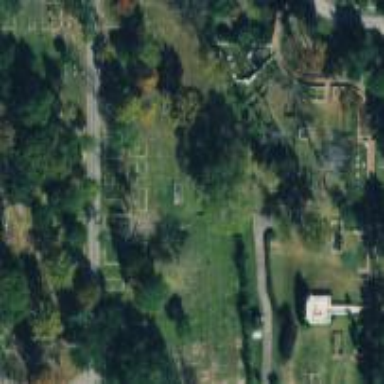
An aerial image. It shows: Sector within cemetery.